Question: I've been learning a little bit about HTML Canvas and I've run into a behavior that seems to be cross-browser (Chrome, Firefox, Safari) - but seems unique to certain setups.
The issue is that in some cases when I perform a click-drag movement with the mouse, in addition to whatever event interaction that happens on the canvas - inexplicably an expanding-box is also drawn (like when you select multiple icons on your desktop).
I ran into this behavior with <URL> - but I switched over to kineticjs and the problem went away. But I'm seeing it in other places and I'm wondering how/if I can fix it without having to switch libraries.
I have some live examples as well:
- fabric.js: <URL> - Click-drag works fine?
I'm on OSX, but I'd be curious if windows users see the same behavior as well. (If anyone is feeling charitable with their time to take a look at the pages)

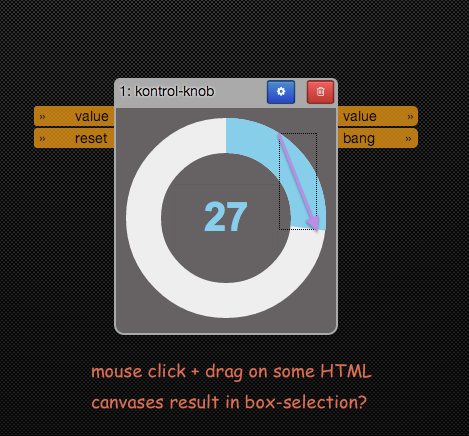
Answer: Blue selection box is a default behavior in Fabric (grouping objects), for interactive canvases ('fabric.Canvas').
But you can disable it via 'canvas.selection = false'.
Here's a quick example of drawing lines, without interfering selection box (see <URL>:

'''
var canvas = new fabric.Canvas('c', { selection: false });
var line, isDown;
canvas.on('mouse:down', function(o){
isDown = true;
var pointer = canvas.getPointer(o.e);
var points = [ pointer.x, pointer.y, pointer.x, pointer.y ];
line = new fabric.Line(points, {
strokeWidth: 5,
fill: 'red',
stroke: 'red'
});
canvas.add(line);
});
canvas.on('mouse:move', function(o){
if (!isDown) return;
var pointer = canvas.getPointer(o.e);
line.set({ x2: pointer.x, y2: pointer.y });
canvas.renderAll();
});
canvas.on('mouse:up', function(o){
isDown = false;
});
'''